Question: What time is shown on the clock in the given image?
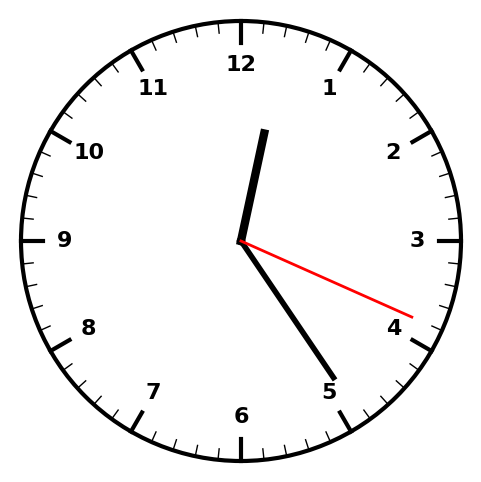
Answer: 12:24:19